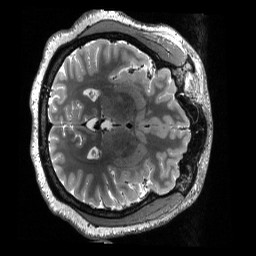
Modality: T2w
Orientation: axial
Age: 28
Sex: female
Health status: ill
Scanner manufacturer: siemens
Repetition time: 3.2 s